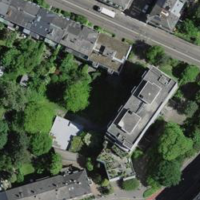
EUNIS habitat code: 57
Species observed at this site:
Ilex aquifolium